Увидев с противоположного берега стоящего на высоком краю оврага Леопольда, мыши бросили прямо в него со скоростью $v_1$ камень. Леопольд заметил это и в момент броска прыгнул со скоростью $v_2$ в плоскости траектории полета камня перпендикулярно линии, соединяющей его с мышами (см. рис.). Когда расстояние между Леопольдом и камнем стало минимальным, их скорости вновь оказались перпендикулярны.
Найдите максимально возможное начальное расстояние $L_{max}$ между мышами и Леопольдом. Когда расстояние между Леопольдом и камнем стало минимальным, Леопольда, мышей и камень сфотографировали. Начальное расстояние между мышами и Леопольдом было максимально возможным. На рисунке точка $A$ обозначает положение Леопольда, $B$ — положение мышей, $C$ — камня в момент снимка. Ориентация фотографии неизвестна. Вы можете пользоваться линейкой с делениями.
Найдите значения скоростей $v_1$ и $v_2$. Ускорение свободного падения $g=9,8~\text{м}/{\text{с}^2}$.
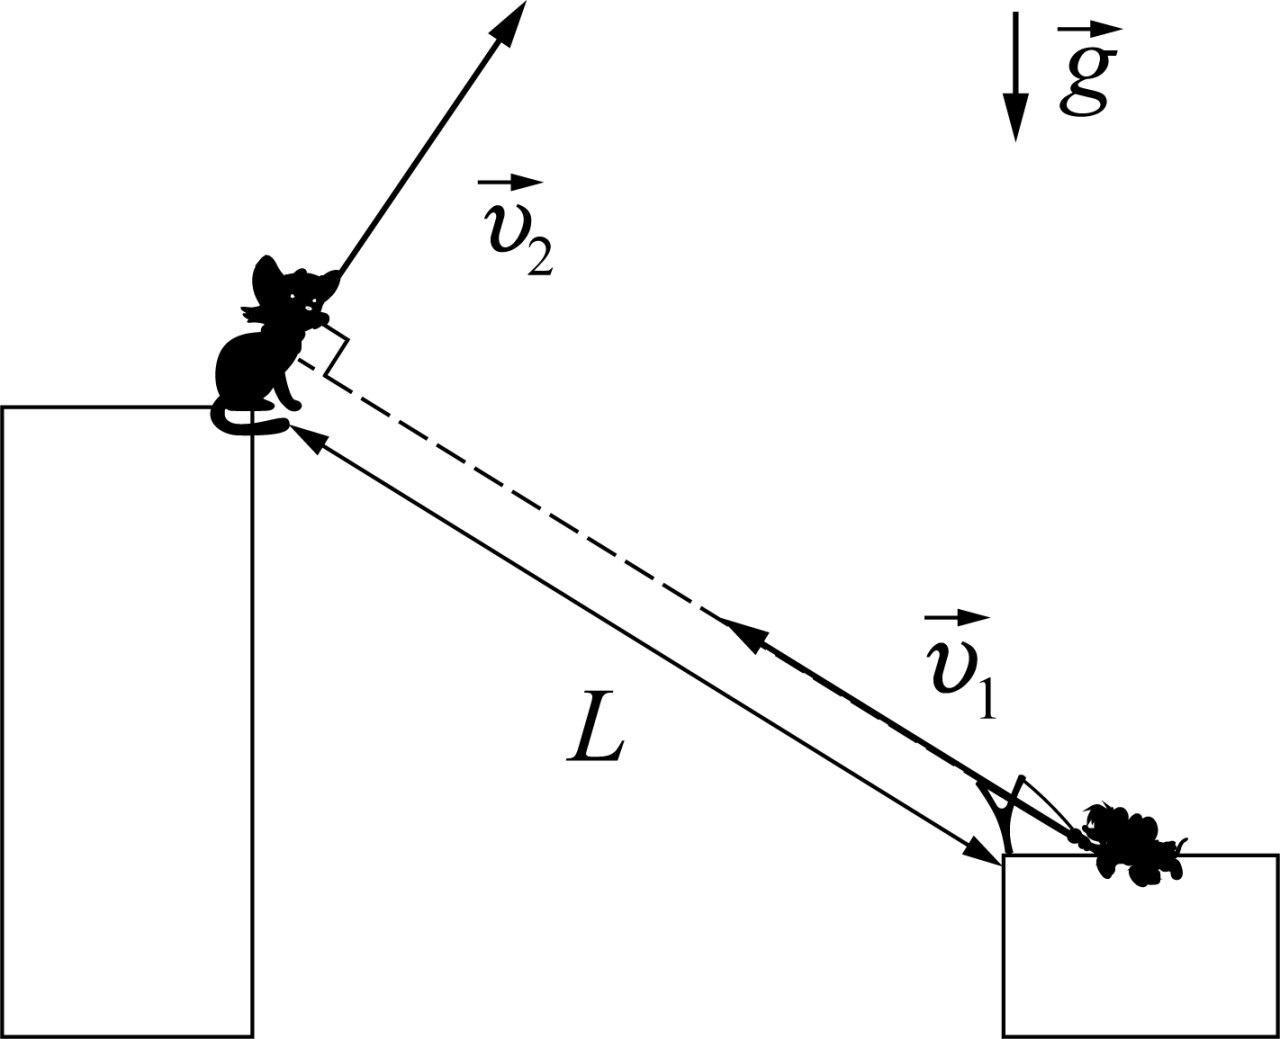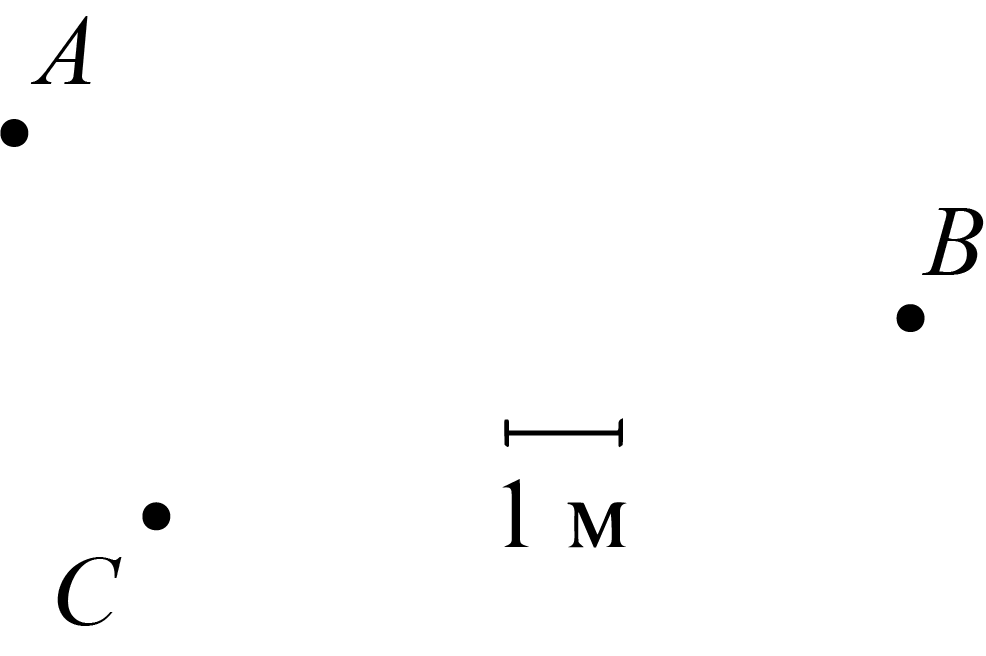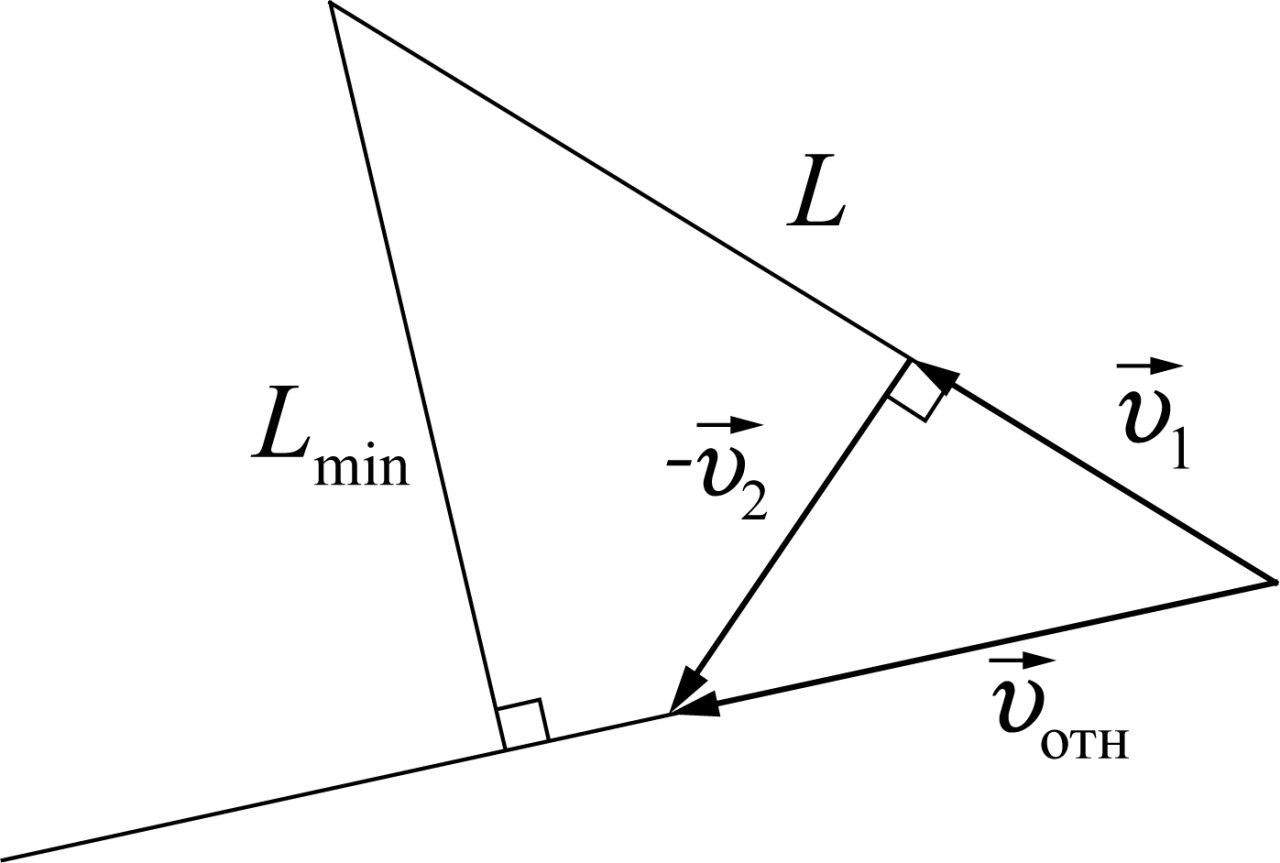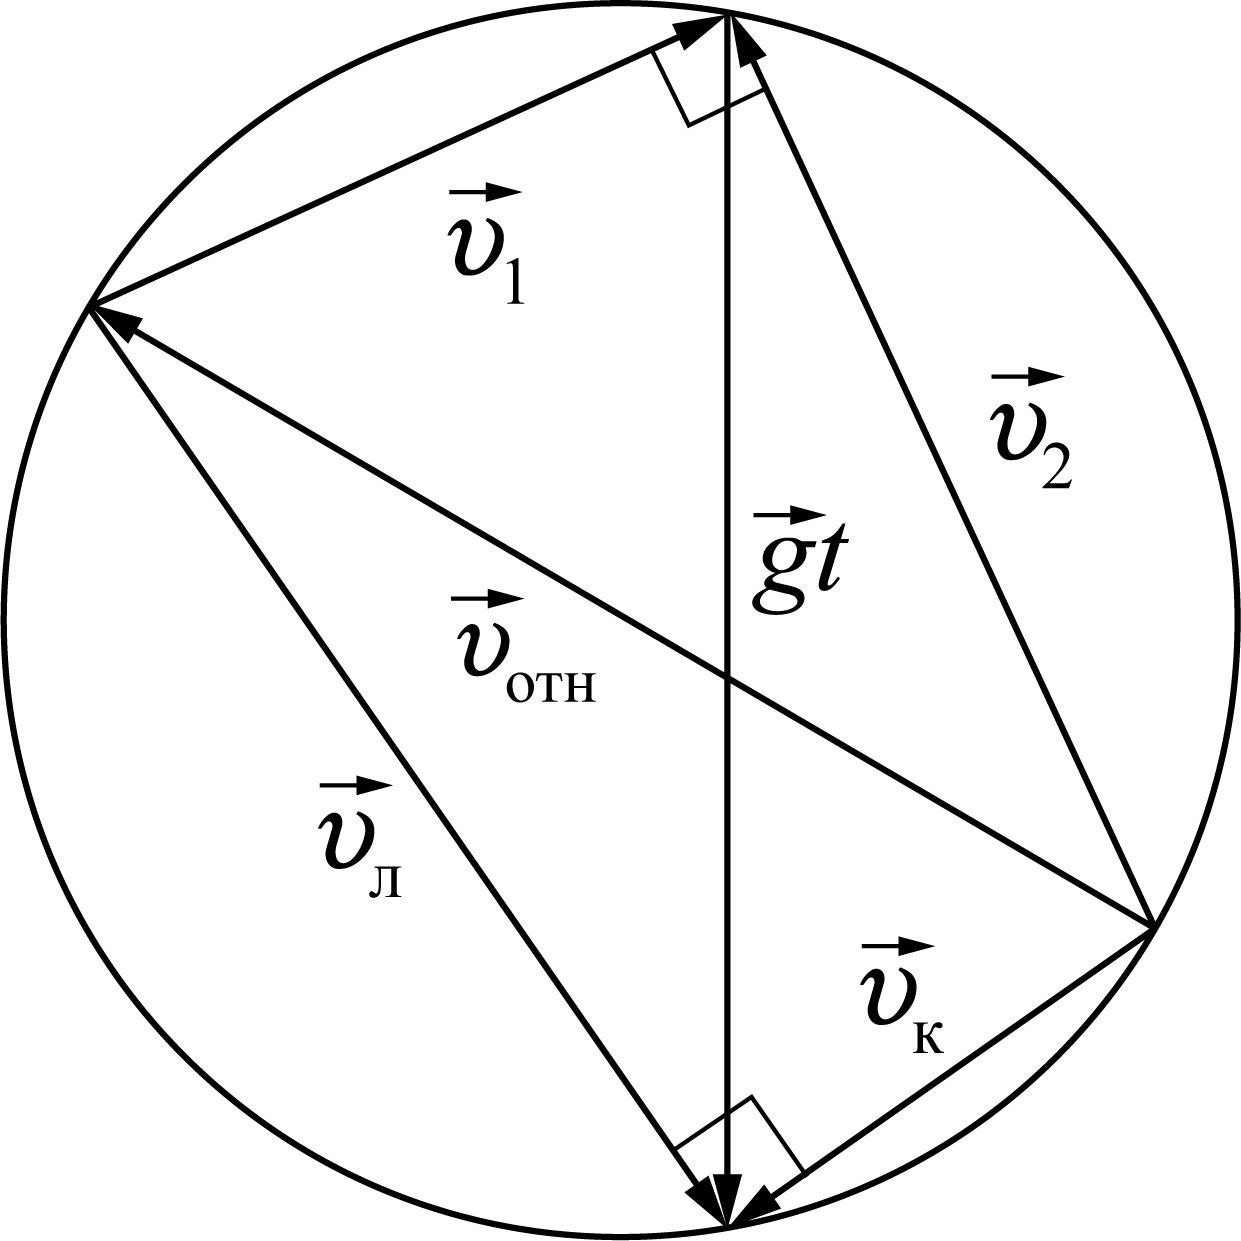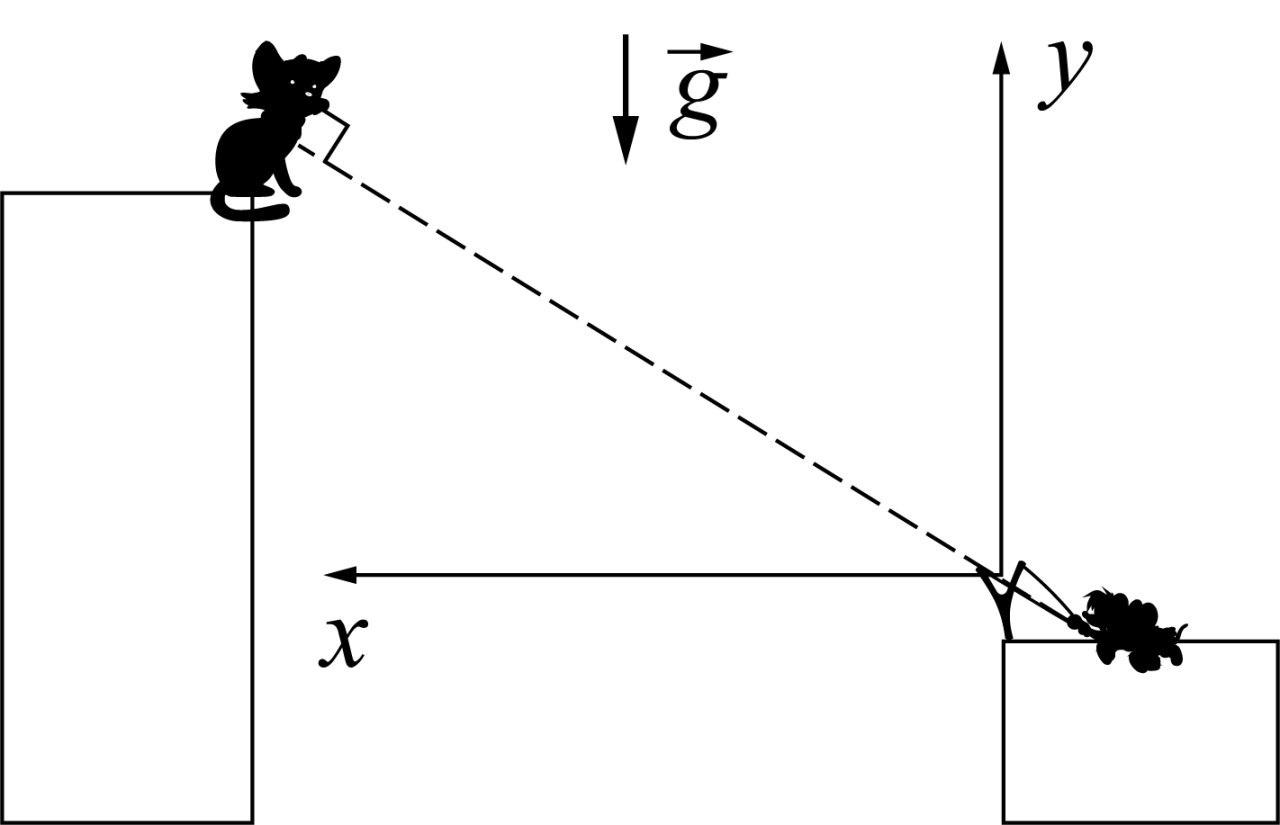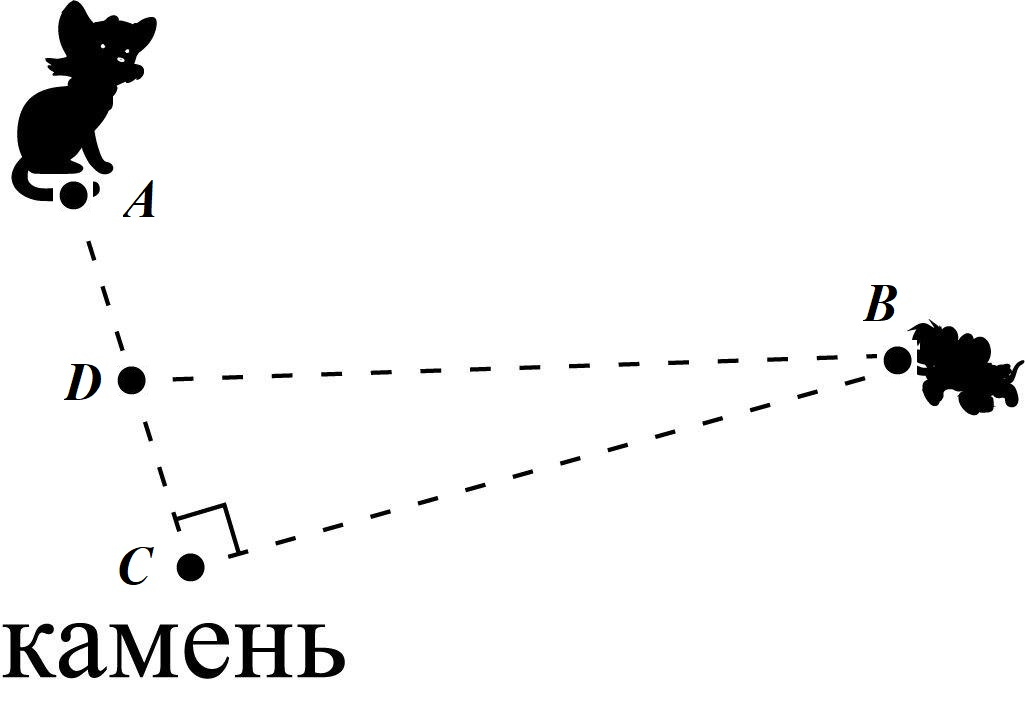
Найдите максимально возможное начальное расстояние $L_{max}$ между мышами и Леопольдом.
Решение: Предисловие: Последняя “перестрелка” Леопольда и мышей произошла в 2002 году, с тех пор мыши кота не беспокоили. Спустя 18 лет, в 2020 году, нашлись новые подводные камушки для легендарной рогатки и мыши решили “тряхнуть стариной”. Примечание: в ходе перестрелки никто из животных не пострадал.  $$S_{отн}=L \frac{v_1}{v_{отн}} =v_{отн}t$$ откуда $$L=\frac{v^2_{отн}t}{v_1}$$  $$t_{max}=\frac{v_{отн}}{g}$$ и окончательно: $$L_{max}=\frac{v^3_{отн}}{gv_1}=\frac{\left({v^2_1}+{v^2_2}\right)^\frac{3}{2}}{gv_1}$$ Второе решение  $$x_к=v_1t\cos\alpha;~y_к=v_1t \sin⁡\alpha-\frac{gt^2}{2} $$ $$v_{yк}=v_1\sin⁡\alpha -gt;~v_{xк}=v_1\cos\alpha $$ $$x_л=L\cos⁡\alpha-v_2t\sin⁡\alpha;~y_л=L\sin⁡\alpha+v_2t\cos⁡\alpha-\frac{gt^2}{2} $$ $$v_{yл}=v_1\cos\alpha-gt;~v_{xл}=-v_1\sin⁡\alpha $$ Расстояние между Леопольдом и камнем назовём $l$. $$l^2=(x_к-x_л )^2+(y_к-y_л )^2 $$ $$l^2=(L \cos⁡\alpha -(v_1\cos⁡\alpha +v_2\sin\alpha )t)^2+(L \sin⁡α-(v_1\sin⁡\alpha -v_2\cos⁡\alpha )t)^2 $$ $$l^2=L^2-2v_1Lt+(v^2_1+v^2_2 ) t^2 $$ Минимальное значение $l$ достигается в вершине параболы в момент времени $$\tau=Lv_1/(v^2_1+v^2_2 )$$ Для нахождения максимально возможного значения $L$ необходимо найти максимально возможное значение $\tau$. Пусть в момент времени $\tau$ скорость камня направлена под углом $\beta$ к горизонту. Поскольку в данный момент времени скорости Леопольда и камня перпендикулярны, скорость Леопольда направлена под углом $90-\beta$ к горизонту. Значит, для этого момента времени можно записать $$v_{yк}/v_{xк} =-v_{xл}/v_{yл}$$ $$(v_1\sin⁡\alpha -g\tau )(v_2\cos\alpha-g\tau)-v_1v_2\sin⁡\alpha \cos⁡\alpha =0$$ Из последнего соотношения находим $\tau$ $$\tau=\frac{(v_1\sin⁡\alpha +v_2\cos(⁡\alpha))}{g}$$ Комбинируя два способа получения $\tau$, получим зависимость расстояния от угла броска камня $$L=\frac{(v^2_1+v^2_2 )(v_1\sin⁡\alpha+v_2\cos\alpha)}{gv_1} $$ Для нахождения максимума L необходимо найти максимум величины $v'=(v_1\sin⁡\alpha +v_2\cos⁡\alpha )$ $$(v'-v_1\sin\alpha)^2=v^2_2(1-\sin^2\alpha ) $$ $$(v^2_1+v^2_2)\sin⁡^2\alpha -2v' v_1\sin⁡\alpha+{v^2}'-v^2_2=0 $$ Найдём дискриминант квадратного уравнения относительно \sin⁡α $$D=4{v^2}' v^2_1-4(v^2_1+v^2_2 )({v^2}'-v^2_2 ) $$ $$D=4v^2_2 (v^2_1+v^2_2 )-{v^2}') $$ Максимальное значение $v'$ достигается при нулевом дискриминанте и равно $$v'=\sqrt{v^2_1+v^2_2 } $$ Таким образом, максимально возможное значение
Ответ: $$L_{max}=\frac{(v^2_1+v^2_2 )^\frac{3}{2}}{gv_1}$$

Найдите значения скоростей $v_1$ и $v_2$. Ускорение свободного падения $g=9,8~\text{м}/{\text{с}^2}$.
Решение: $$v_2=\frac{CD}{BC}v_1$$ $$BD=\sqrt{BC^2+CD^2}=\frac{(v_1^2+v_2^2)^\frac{3}{2}}{2gv_1}=\frac{(BC^2+CD^2)^\frac{3}{2}}{BC^3}\frac{v_1^2}{2g}$$ Второе решение  Выражение для $\sin\alpha$ из решения предыдущего пункта $$\sin\alpha=\frac{v_1}{\sqrt{v^2_1+v^2_2}} $$ Найдём координаты камня и расстояние между ним и Леопольдом в момент времени $\tau$ $$x_к=v_1\tau\cos\alpha=\frac{v_1v_2}{g} $$ $$y_к=v_1\tau\sin\alpha-\frac{g{\tau}^2}{2}=\frac{v^2_1}{g}-\frac{v^2_1+v^2_2}{2g}=\frac{v^2_1-v^2_2}{2g} $$ $$l=\frac{(v^2_1+v^2_2 )v_2}{gv_1} $$ Таким образом, перемещение камня $$S_к=\frac{v^2_1+v^2_2}{2g} $$ Измеряя перемещение камня, а также расстояние между ним и Леопольдом, мы получим систему из двух уравнений с двумя неизвестными. Выразим начальные скорости через $l$ и $S_k$ $$\frac{S_k}{l}=\frac{v_1}{2v_2} $$ $$v_2=\frac{l}{2S_k}v_1 $$ $$S_k=\frac{1+\frac{l^2}{4S_k^2}}{2g}v_1^2 $$ $$v_1=\sqrt{\frac{8gS_k}{l^2+4S_k^2}}S_k=10,\!8~\text{м/с} $$ $$v_2=\sqrt{\frac{2gS_k}{l^2+4S_k^2}}l=2,\!7~\text{м/с} $$
Ответ: Второе решение  Выражение для $\sin\alpha$ из решения предыдущего пункта $$\sin\alpha=\frac{v_1}{\sqrt{v^2_1+v^2_2}} $$ Найдём координаты камня и расстояние между ним и Леопольдом в момент времени $\tau$ $$x_к=v_1\tau\cos\alpha=\frac{v_1v_2}{g} $$ $$y_к=v_1\tau\sin\alpha-\frac{g{\tau}^2}{2}=\frac{v^2_1}{g}-\frac{v^2_1+v^2_2}{2g}=\frac{v^2_1-v^2_2}{2g} $$ $$l=\frac{(v^2_1+v^2_2 )v_2}{gv_1} $$ Таким образом, перемещение камня $$S_к=\frac{v^2_1+v^2_2}{2g} $$ Измеряя перемещение камня, а также расстояние между ним и Леопольдом, мы получим систему из двух уравнений с двумя неизвестными. Выразим начальные скорости через $l$ и $S_k$ $$\frac{S_k}{l}=\frac{v_1}{2v_2} $$ $$v_2=\frac{l}{2S_k}v_1 $$ $$S_k=\frac{1+\frac{l^2}{4S_k^2}}{2g}v_1^2 $$ $$v_1=\sqrt{\frac{8gS_k}{l^2+4S_k^2}}S_k=10,\!8~\text{м/с} $$ $$v_2=\sqrt{\frac{2gS_k}{l^2+4S_k^2}}l=2,\!7~\text{м/с} $$
Темы:
T, Механика, Кинематика, Векторы, 2021, Сборы XY, W